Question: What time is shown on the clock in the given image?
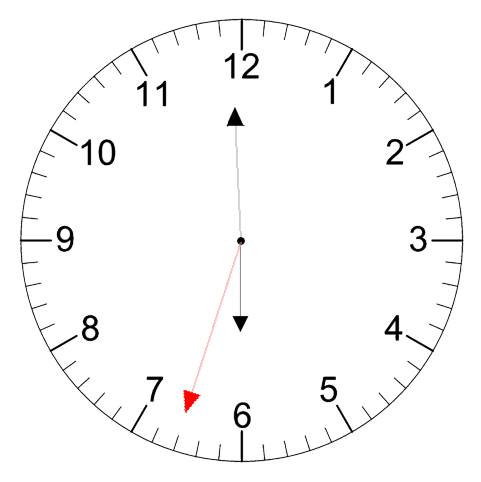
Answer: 05:59:33